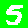
Digit: 5